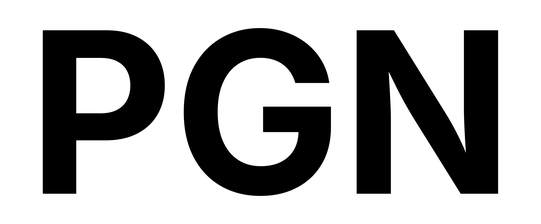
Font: Inter_Bold